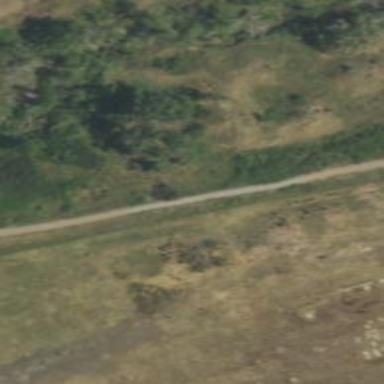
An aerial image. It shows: Abandoned railway next to cycleway with grade 2 track surface.